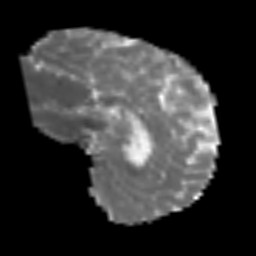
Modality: MD
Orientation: sagittal
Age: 41
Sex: male
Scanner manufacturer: siemens
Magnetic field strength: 3 T
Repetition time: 3.2 s
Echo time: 0.081 s